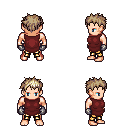
a pixel art fantasy rpg character, male body template, human, light skin, maroon tunic, gold greaves, white blonde bedhead hairstyle, metal gloves, four views (front, back, left, right), 2x2 character sprite sheet, small pixel art, hard edges, no anti-aliasing